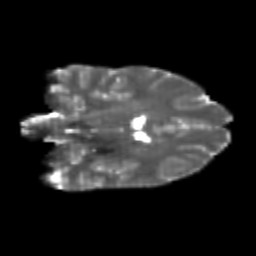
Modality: T2w
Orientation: coronal
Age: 20
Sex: female
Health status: healthy
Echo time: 0.074 s